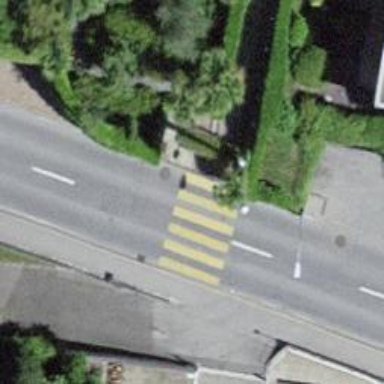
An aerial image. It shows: Unmarked crossing on the road.